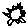
Label: sun